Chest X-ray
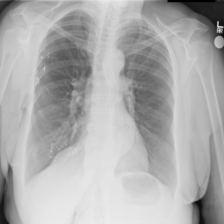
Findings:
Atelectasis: negative
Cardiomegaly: negative
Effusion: negative
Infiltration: negative
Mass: negative
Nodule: negative
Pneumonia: negative
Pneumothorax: negative
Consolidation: negative
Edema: negative
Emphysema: negative
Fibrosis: negative
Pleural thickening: negative
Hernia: negative